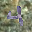
Label: 4